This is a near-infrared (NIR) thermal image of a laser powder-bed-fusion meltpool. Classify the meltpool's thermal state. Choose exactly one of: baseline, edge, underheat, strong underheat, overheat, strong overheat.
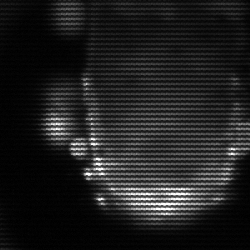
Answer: baseline